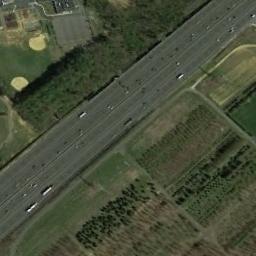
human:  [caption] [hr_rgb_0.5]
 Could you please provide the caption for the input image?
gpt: A straight freeway is a farmland on one side and on the other side are two baseball diamonds .

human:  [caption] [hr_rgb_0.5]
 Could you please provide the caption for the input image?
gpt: There are large brown and green mixed farmlands around the freeway, There are many cars on the freeway, And there is a building next to the freeway .

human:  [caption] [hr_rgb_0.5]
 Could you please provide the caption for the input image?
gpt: There are few cars on the motorway .

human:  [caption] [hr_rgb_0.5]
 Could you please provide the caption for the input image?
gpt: The freeway goes through the grass with some trees .

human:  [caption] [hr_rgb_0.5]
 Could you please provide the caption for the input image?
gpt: There are some farmlands beside the freeway .